Interaction volume radius: 5 \u00c5
Interaction volume height: 30 \u00c5
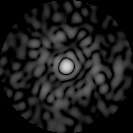
Disorder parameter: 0.8101